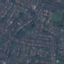
Land use / land cover class: Residential